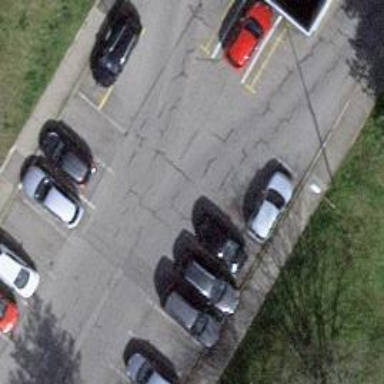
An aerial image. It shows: Parking aisle service road with tunnel.